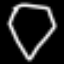
Label: diamond